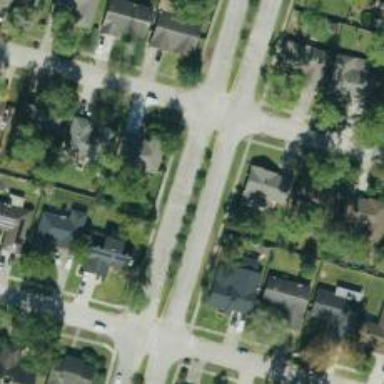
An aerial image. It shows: Unmarked road crossing.